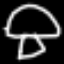
Label: mushroom